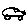
Label: car